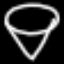
Label: diamond